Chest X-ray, PA view. Patient: 55 years old, sex M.
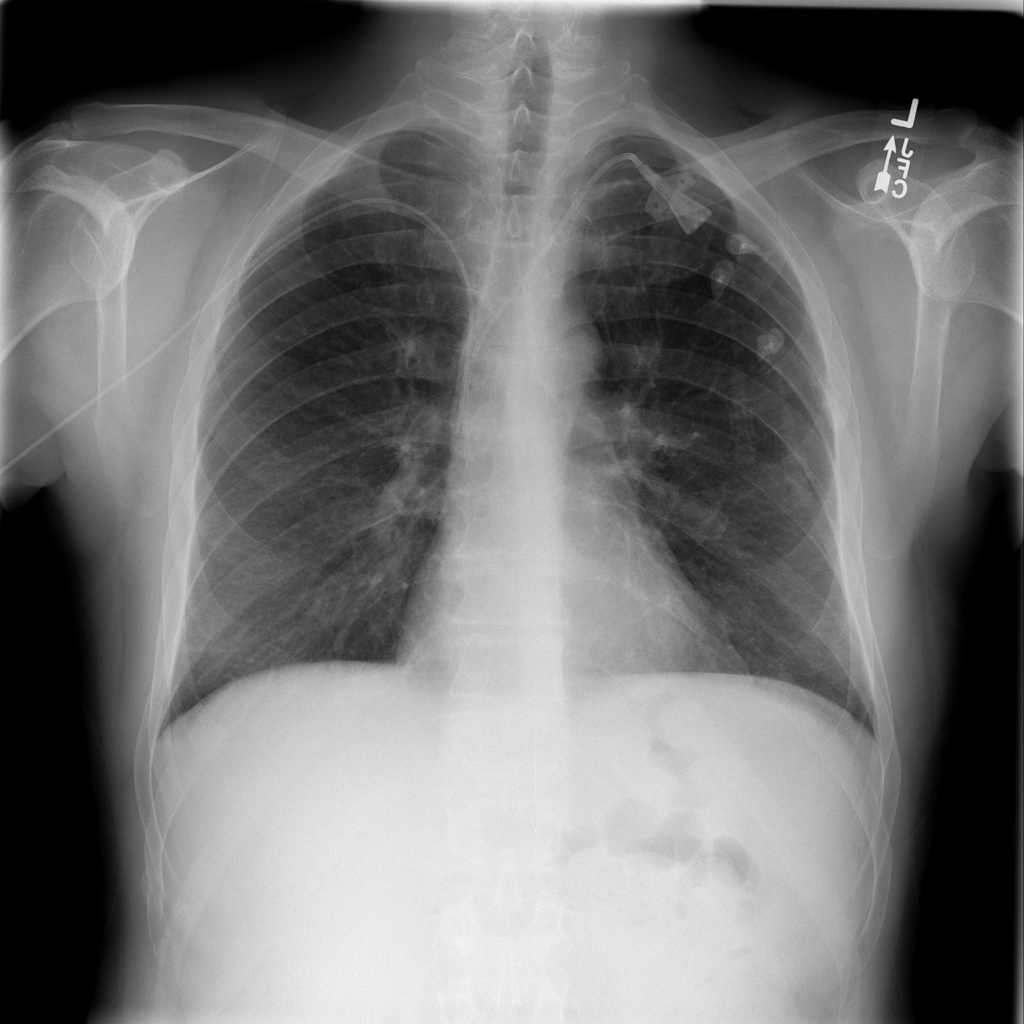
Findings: No Finding